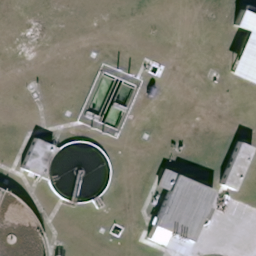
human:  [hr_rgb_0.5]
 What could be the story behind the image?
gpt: storage tanks